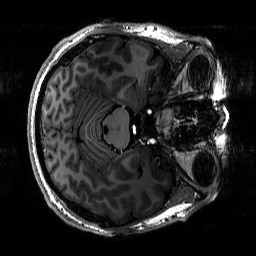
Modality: T1w
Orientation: axial
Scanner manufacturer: siemens
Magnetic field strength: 6.98 T
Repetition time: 2.5 s
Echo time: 0.00191 s